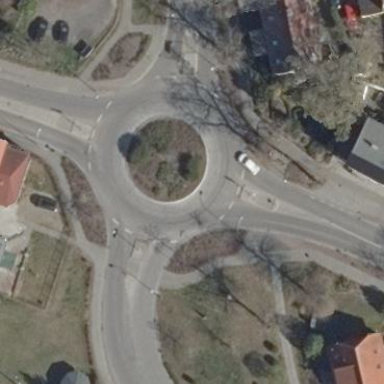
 classified as primary highway. There is separate sidewalk along the road."